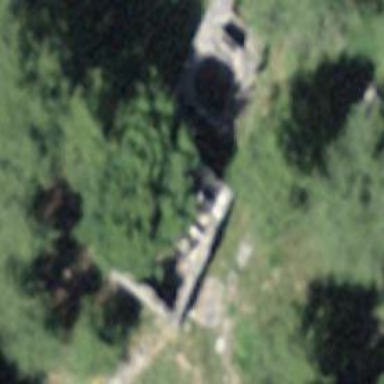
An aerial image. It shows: View of historic ruins.